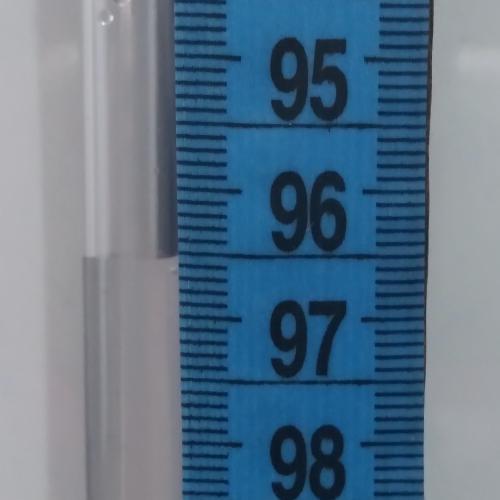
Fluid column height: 96.5 cm